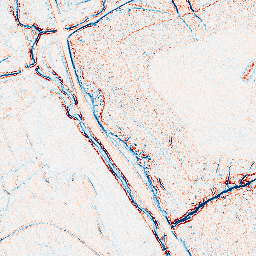
Category: edge_preserving
Decomposition family: bilateral
Decomposition parameters: d: 5
sigma_color: 50
sigma_space: 25
Upsampling method: cubic_catmull_rom
Upsampling parameters: scale: 8
Upsampling scale: 8